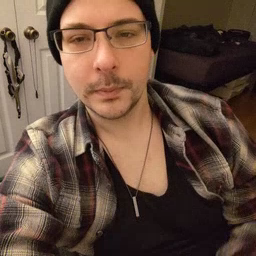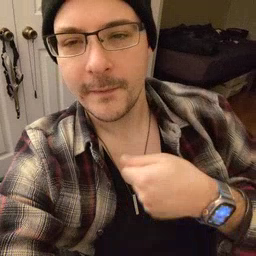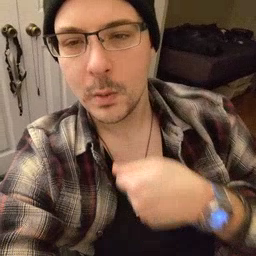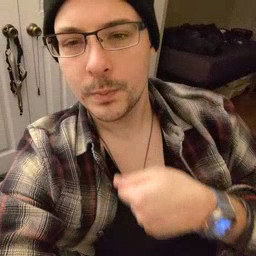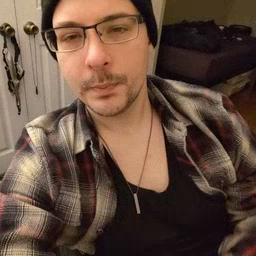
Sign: vacuum